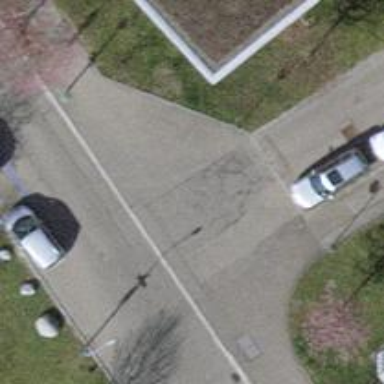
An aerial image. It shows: Unmarked crossing with traffic calming table on the road.